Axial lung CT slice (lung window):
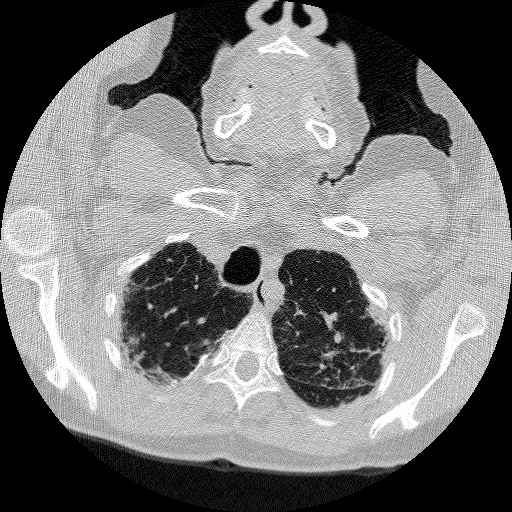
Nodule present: no